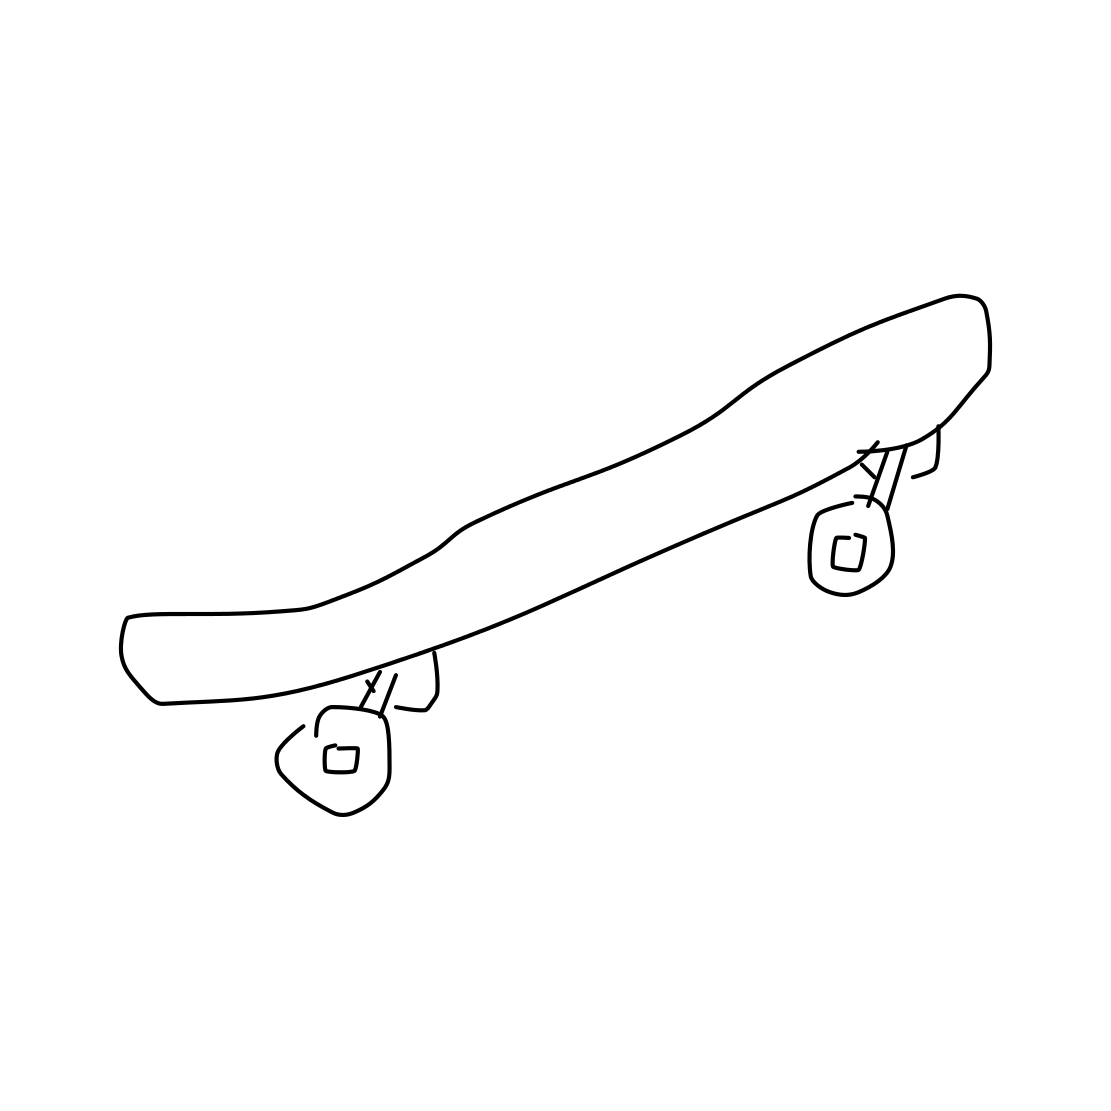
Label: skateboard